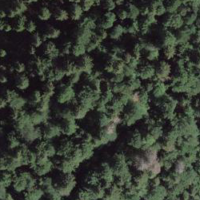
EUNIS habitat code: 43
Species observed at this site:
Fagus sylvatica